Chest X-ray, PA view. Patient: 32 years old, sex F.
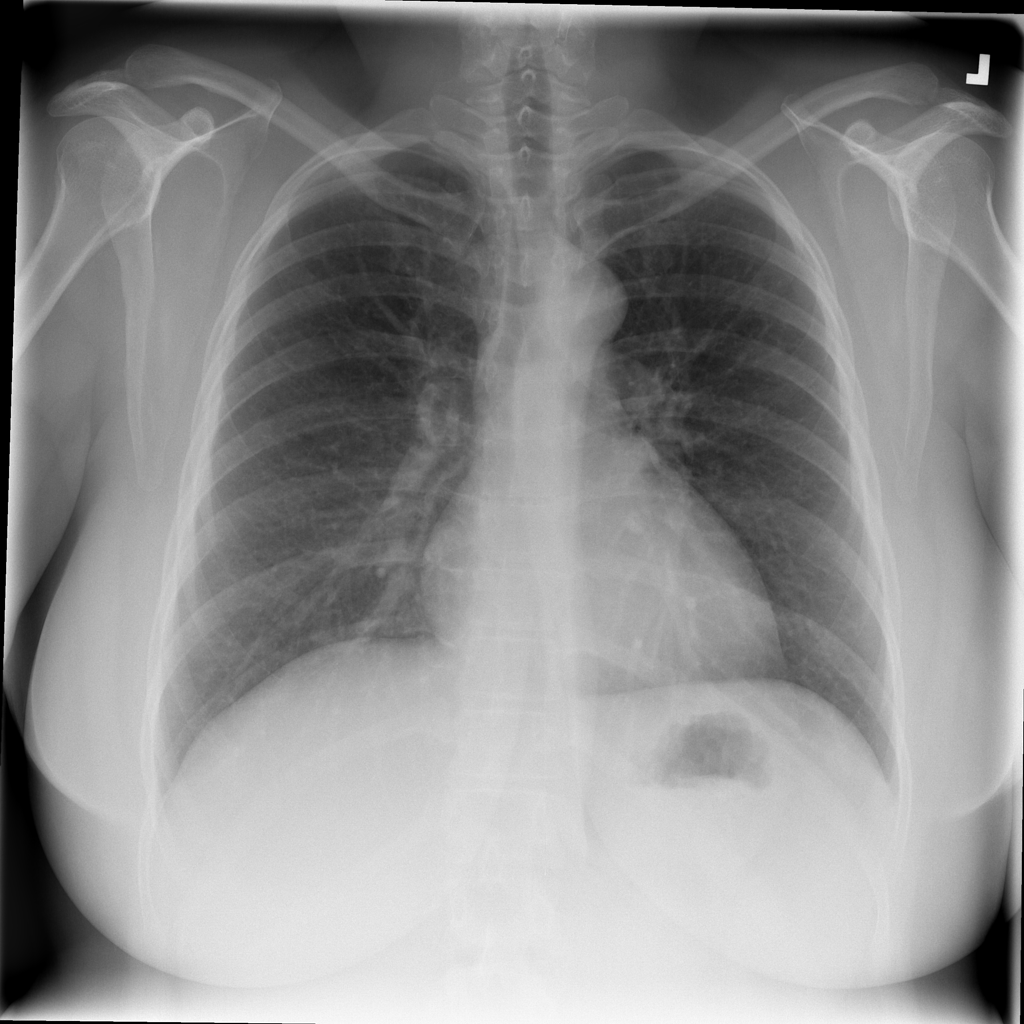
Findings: No Finding